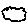
Label: cloud